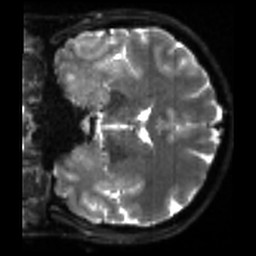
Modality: sbref
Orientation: coronal
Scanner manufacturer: siemens
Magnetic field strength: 3 T
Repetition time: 4 s
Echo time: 0.0594 s